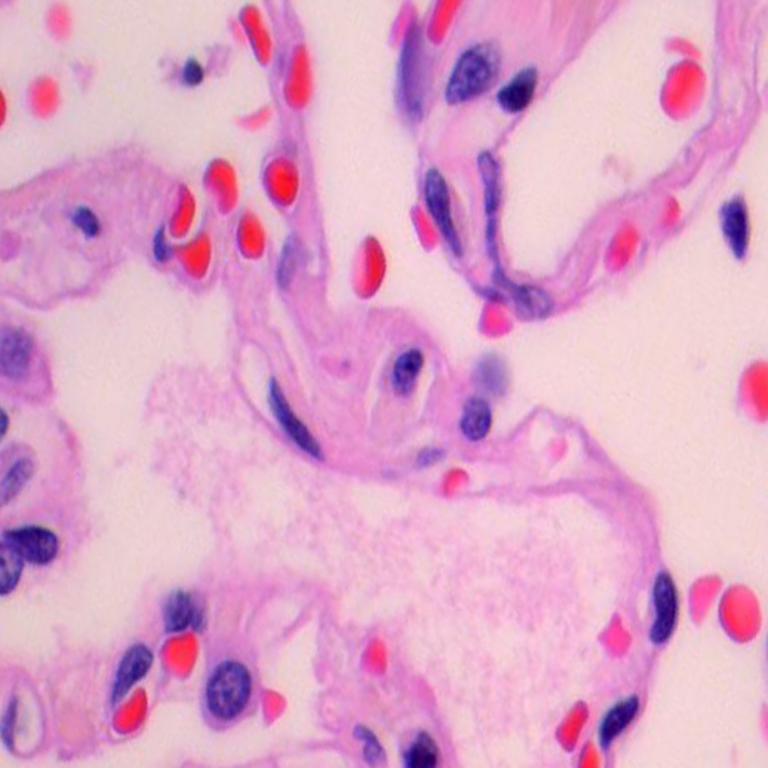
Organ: lung
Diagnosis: benign